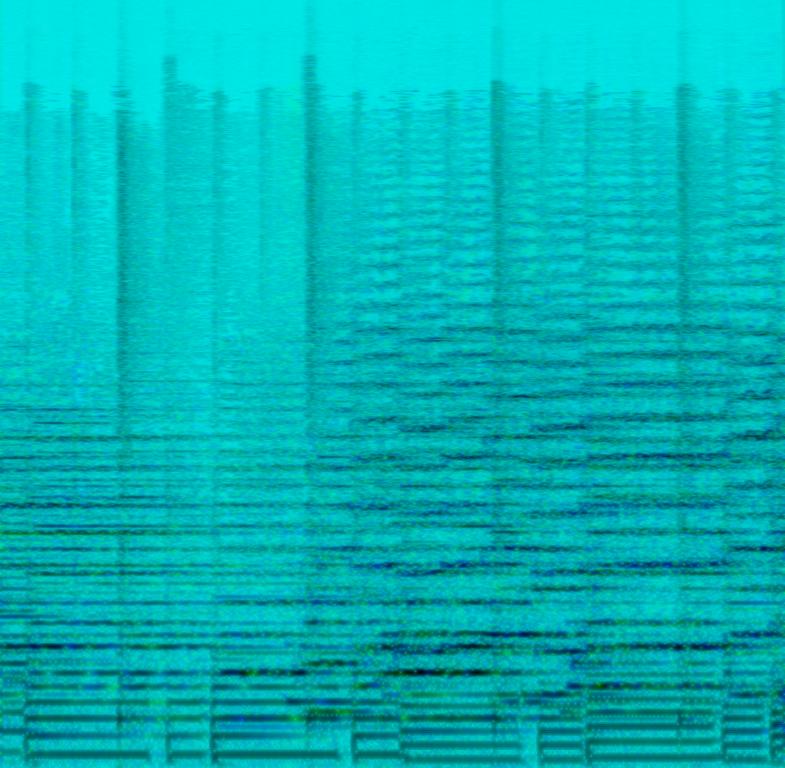
Quiet instrumental cover of a popular pop/rock song by an orchestra that features winds and strings trading off parts of the melody.